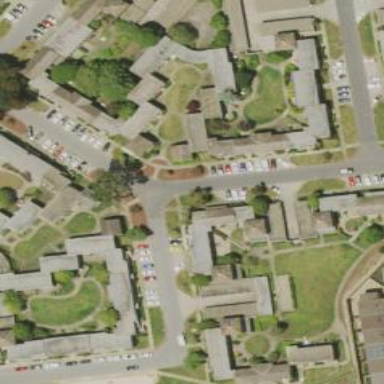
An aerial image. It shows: Residential road with separate sidewalk.